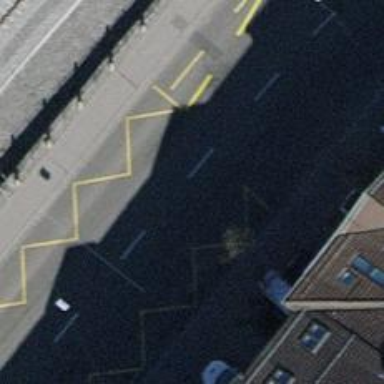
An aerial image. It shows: Secondary road with asphalt surface. It has trolley wires for electric trolleys.